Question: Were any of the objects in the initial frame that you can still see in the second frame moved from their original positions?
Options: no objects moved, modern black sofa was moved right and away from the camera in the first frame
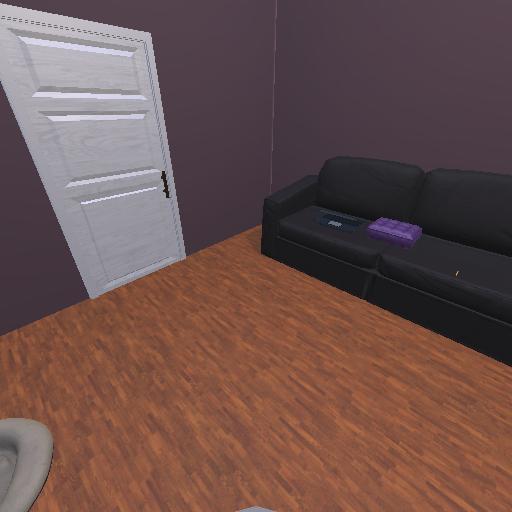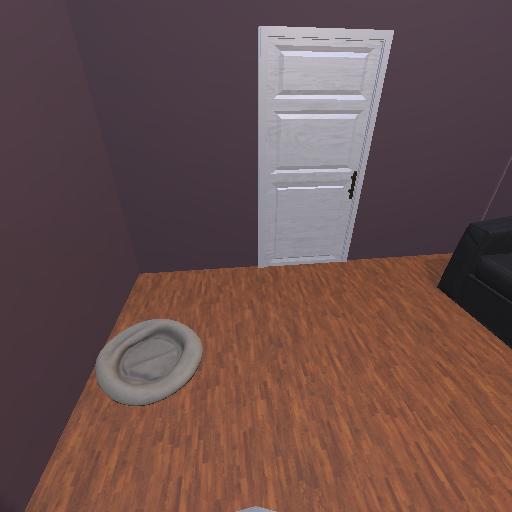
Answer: no objects moved